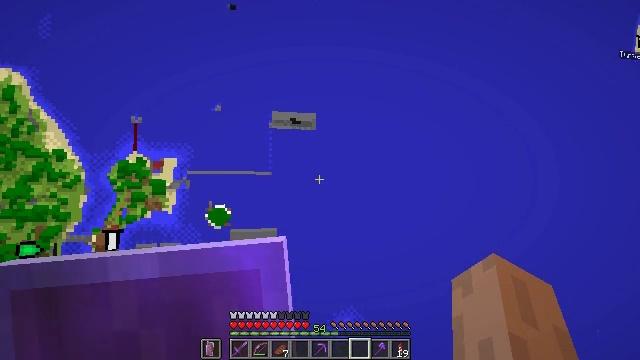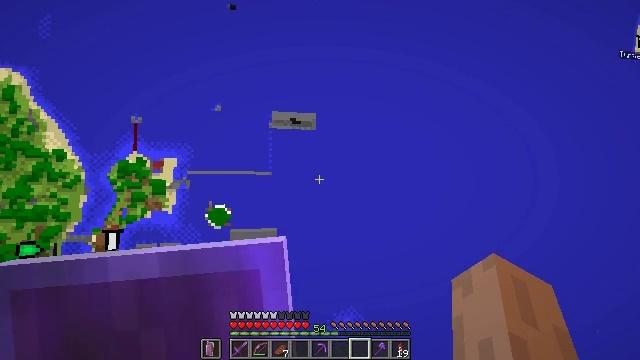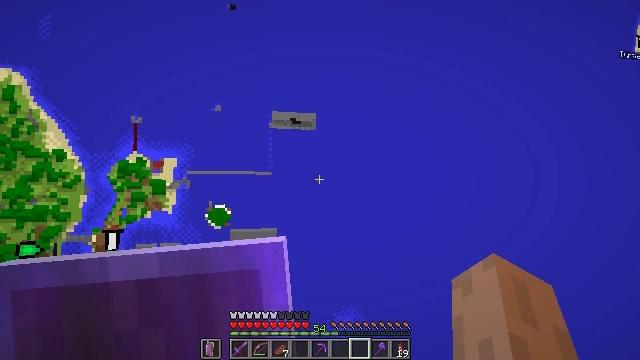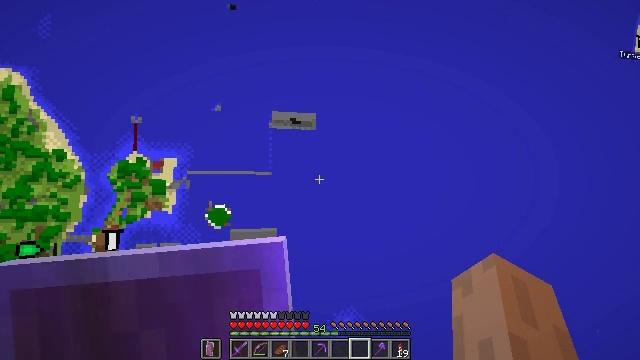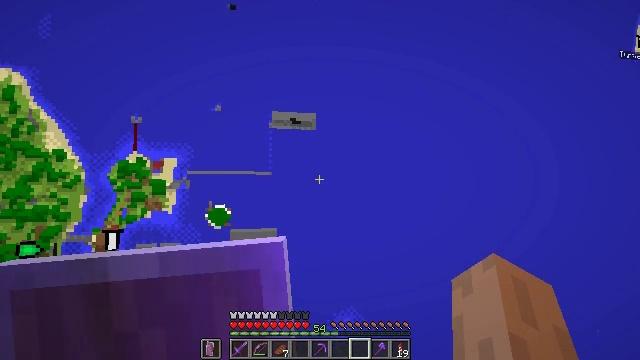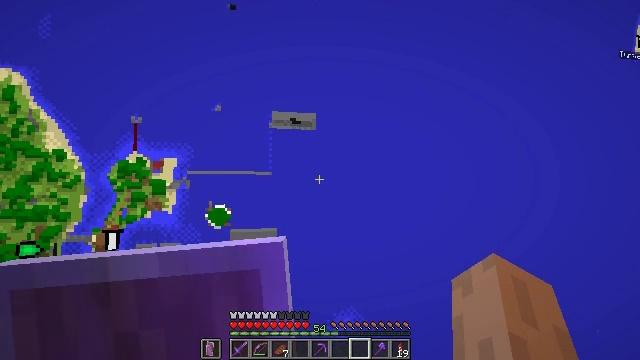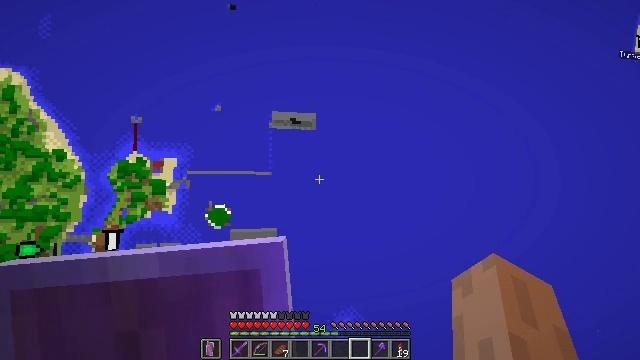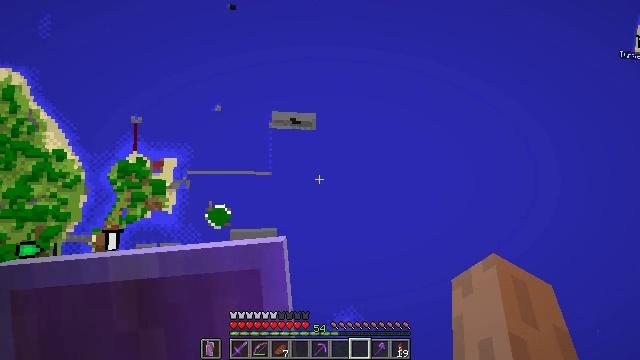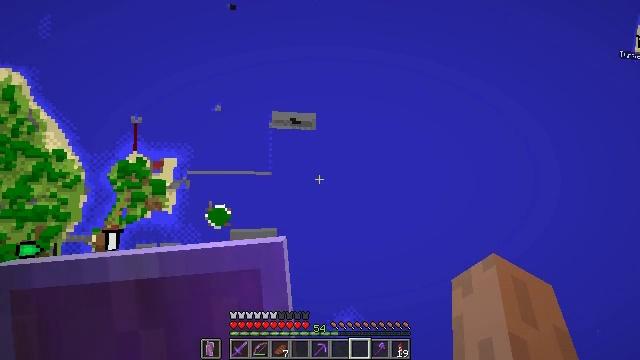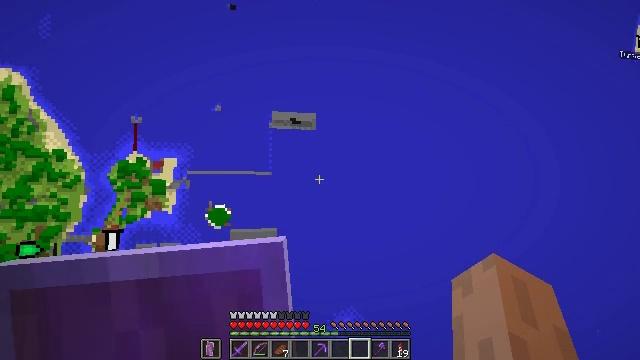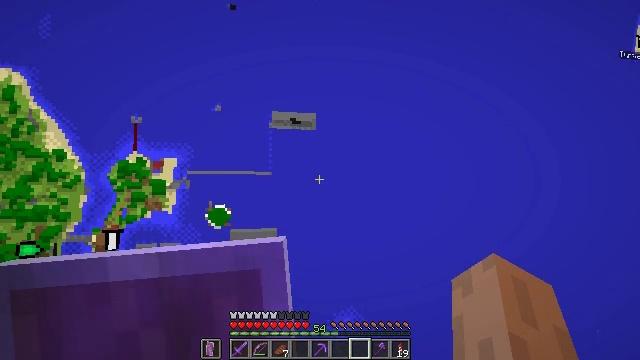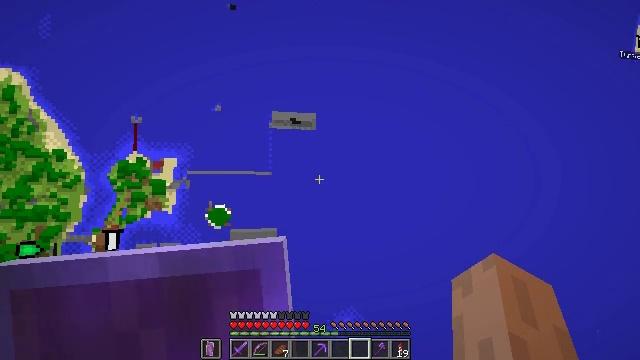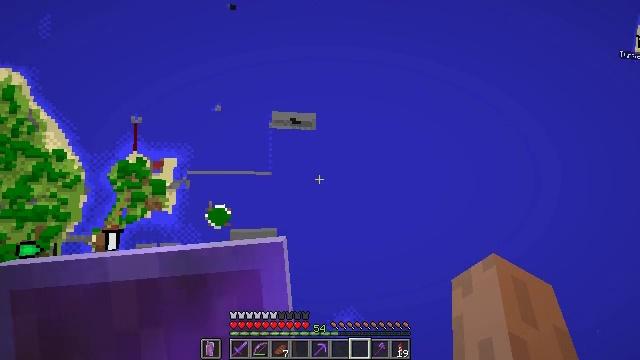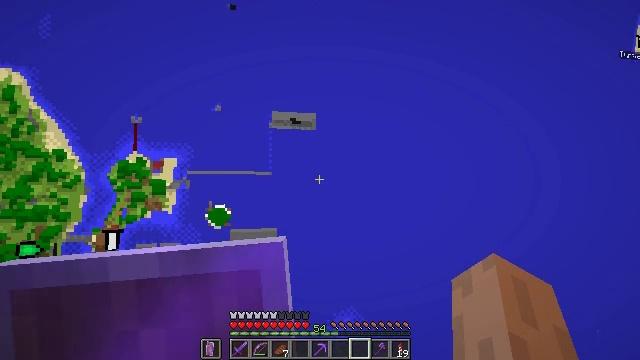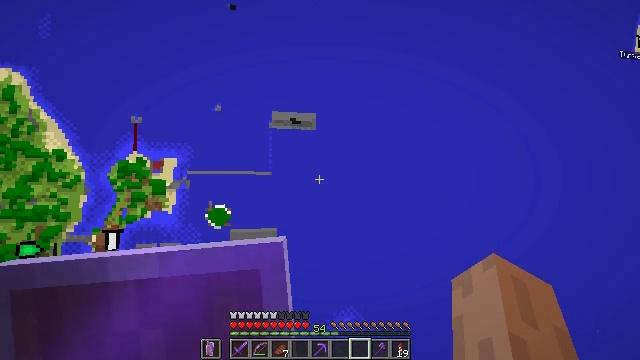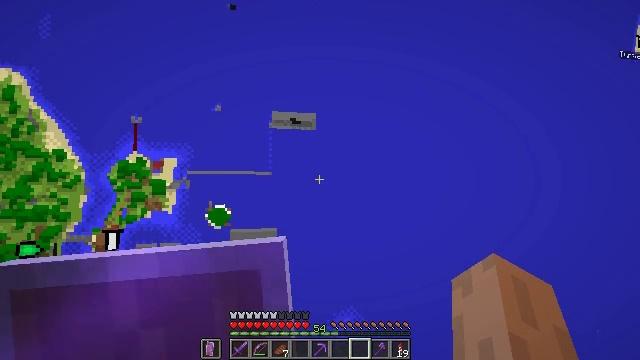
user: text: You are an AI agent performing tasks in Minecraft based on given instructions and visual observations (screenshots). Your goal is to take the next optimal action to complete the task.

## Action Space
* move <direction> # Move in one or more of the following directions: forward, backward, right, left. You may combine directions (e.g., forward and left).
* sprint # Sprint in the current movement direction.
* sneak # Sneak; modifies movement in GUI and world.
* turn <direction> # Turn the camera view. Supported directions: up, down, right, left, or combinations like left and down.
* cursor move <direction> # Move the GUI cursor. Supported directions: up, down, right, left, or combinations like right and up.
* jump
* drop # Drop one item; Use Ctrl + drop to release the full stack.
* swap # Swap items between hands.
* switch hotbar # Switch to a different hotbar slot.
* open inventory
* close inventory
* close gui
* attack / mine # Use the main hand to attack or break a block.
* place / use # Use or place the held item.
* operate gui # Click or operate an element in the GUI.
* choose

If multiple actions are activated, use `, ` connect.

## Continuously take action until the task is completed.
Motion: motion action
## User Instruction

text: Hunt a squid.
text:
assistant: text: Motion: no_op
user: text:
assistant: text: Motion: no_op
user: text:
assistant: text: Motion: no_op
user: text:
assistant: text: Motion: no_op
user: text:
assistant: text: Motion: no_op
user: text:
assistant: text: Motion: no_op
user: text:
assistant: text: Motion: no_op
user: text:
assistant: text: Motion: no_op
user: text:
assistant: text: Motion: no_op
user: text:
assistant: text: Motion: no_op
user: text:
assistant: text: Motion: no_op
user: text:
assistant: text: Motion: no_op
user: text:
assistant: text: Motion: no_op
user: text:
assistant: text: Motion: no_op
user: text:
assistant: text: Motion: no_op
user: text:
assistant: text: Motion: no_op
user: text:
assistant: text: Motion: no_op
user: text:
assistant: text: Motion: no_op
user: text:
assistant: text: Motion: no_op
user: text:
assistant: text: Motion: no_op
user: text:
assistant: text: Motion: no_op
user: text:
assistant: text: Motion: no_op
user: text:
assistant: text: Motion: no_op
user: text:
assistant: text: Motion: no_op
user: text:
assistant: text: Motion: no_op
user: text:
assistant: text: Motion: no_op
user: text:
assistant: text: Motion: no_op
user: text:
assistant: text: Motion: no_op
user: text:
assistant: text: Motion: no_op
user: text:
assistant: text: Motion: no_op